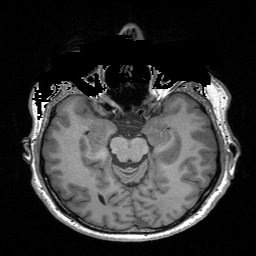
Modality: T1w
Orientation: coronal